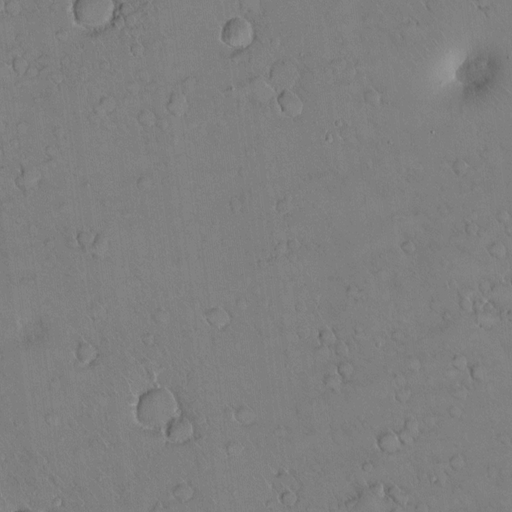
Objects detected: cone